Field crop: maize
Growth stage: 2
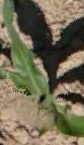
Species: maize